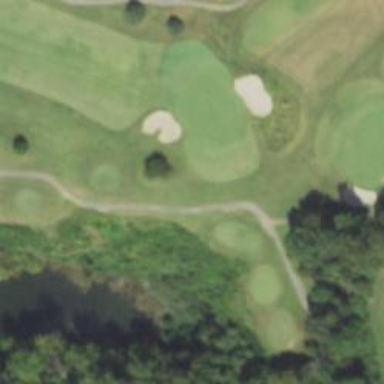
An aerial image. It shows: Path for golf carts.